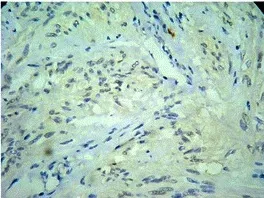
B; Immunohistochemistry showed c-Kit negativity.
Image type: pathology (immunostaining)